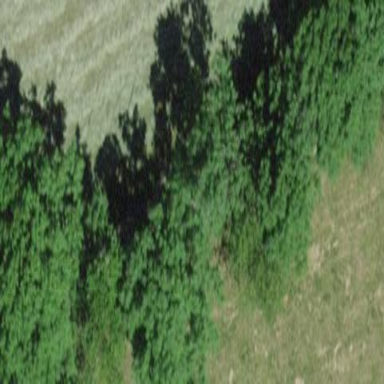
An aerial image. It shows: Mixed leaf-type forest area.